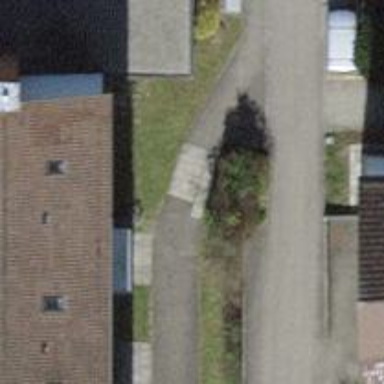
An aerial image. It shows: Set of steps on the road.